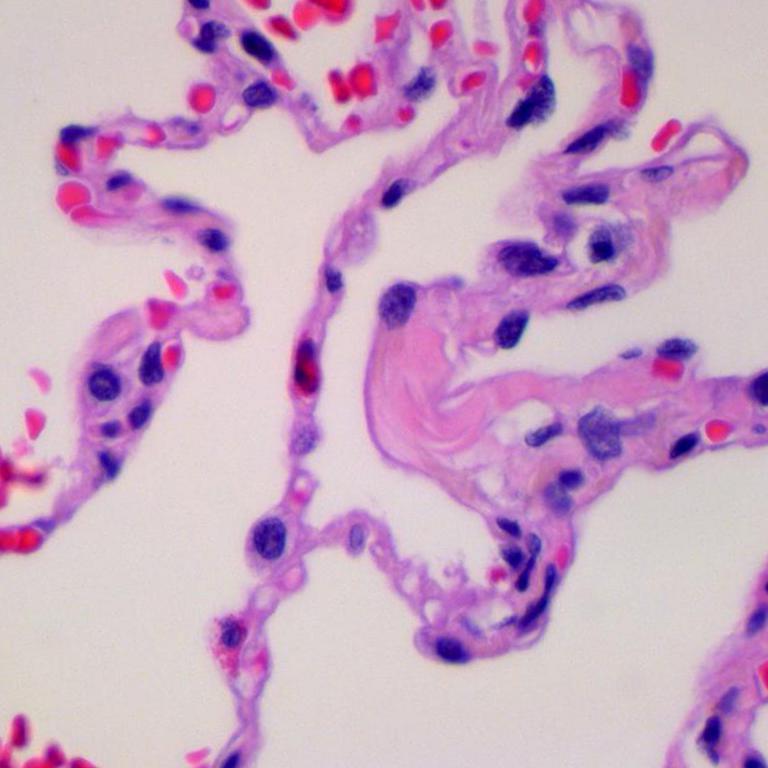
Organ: lung
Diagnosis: benign